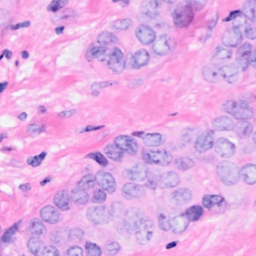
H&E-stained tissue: Breast